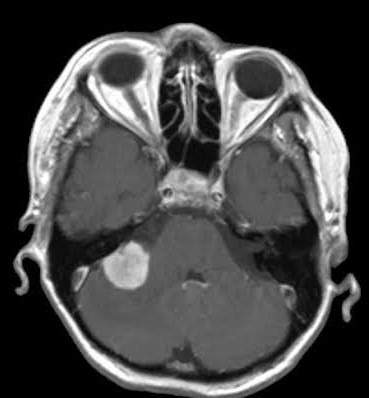
Label: meningioma